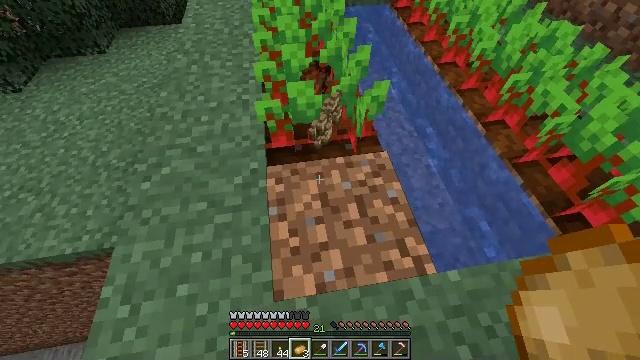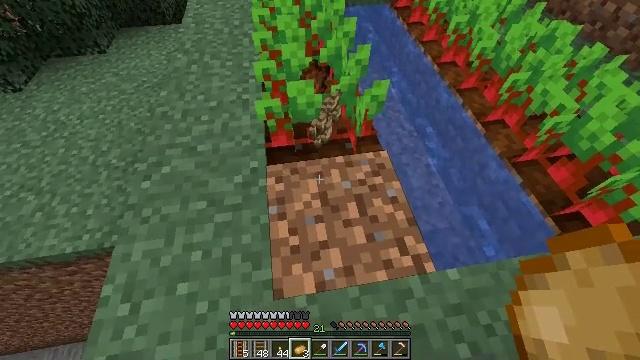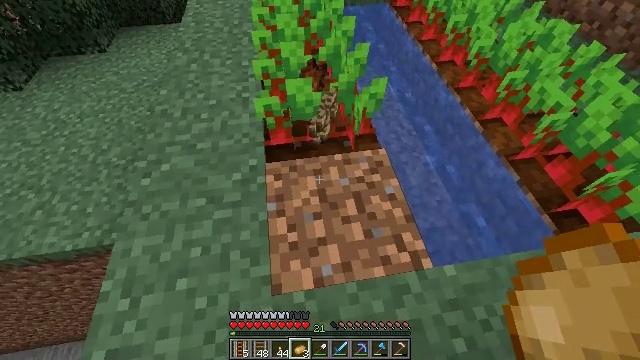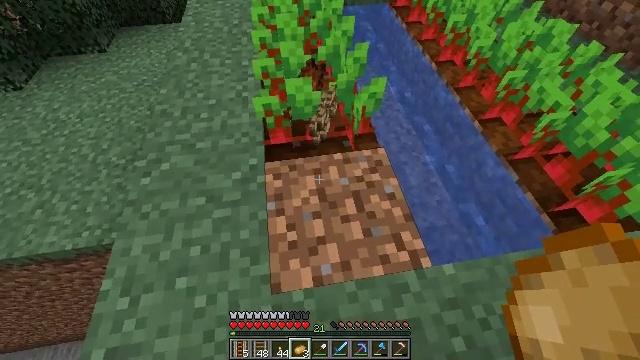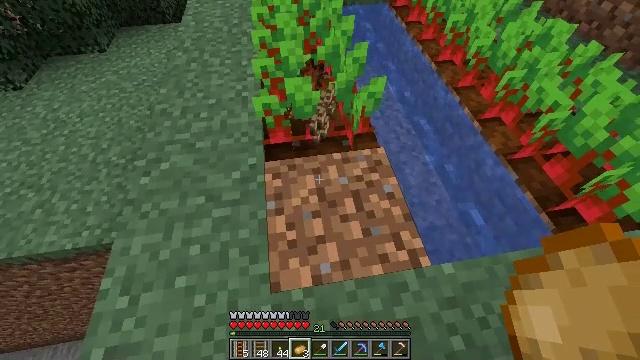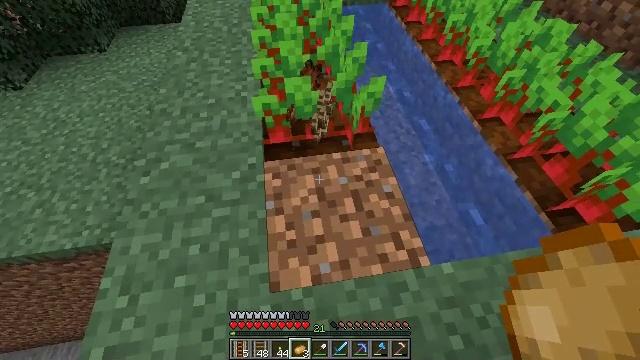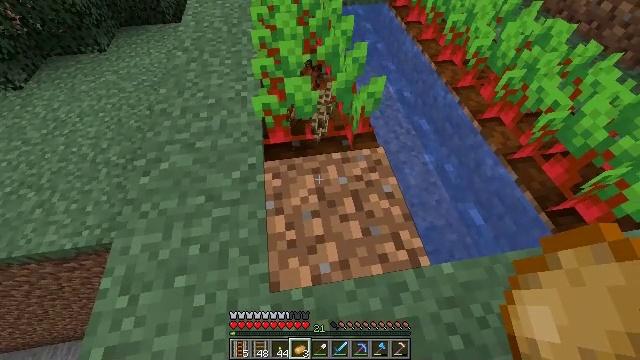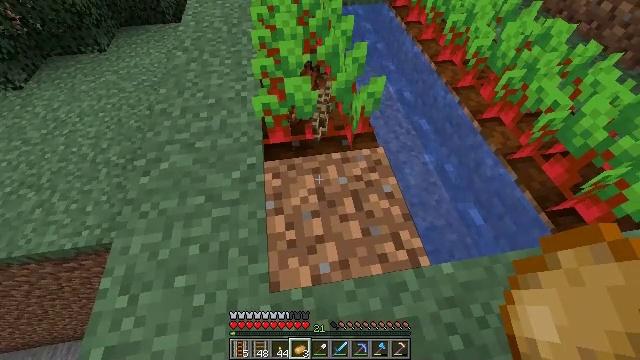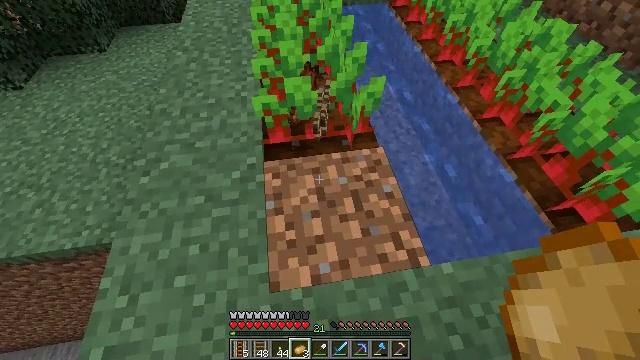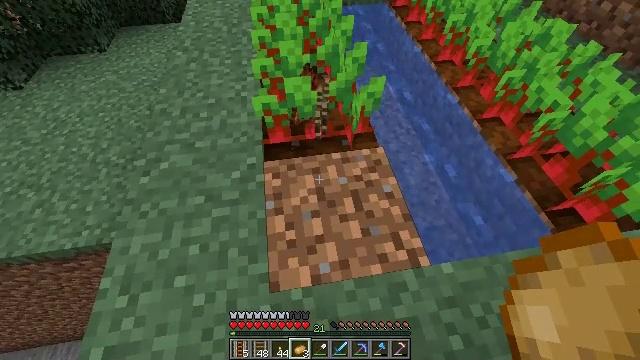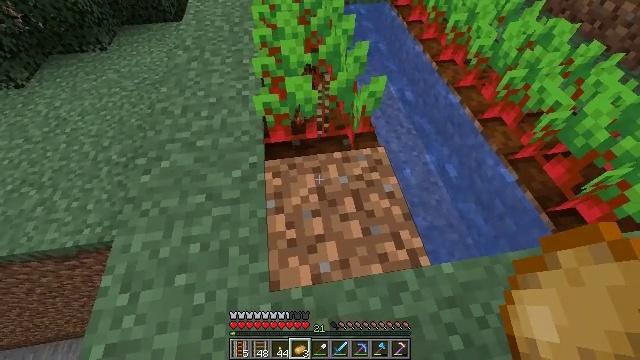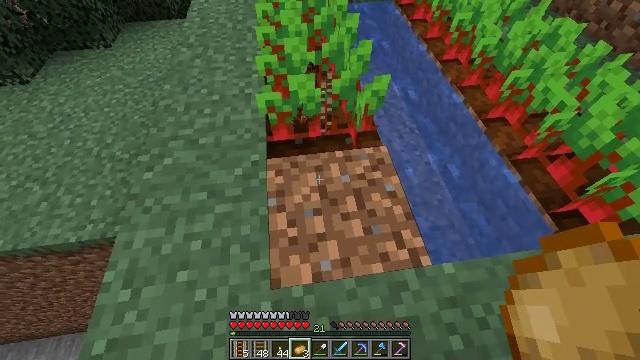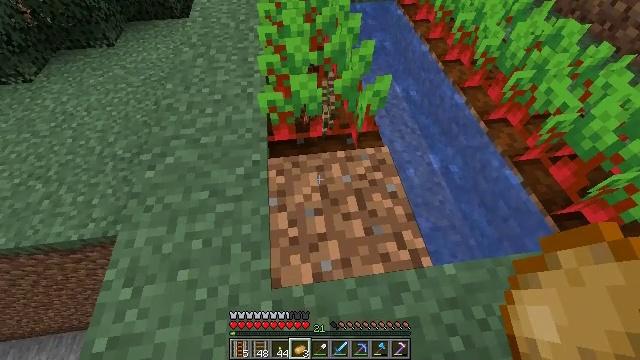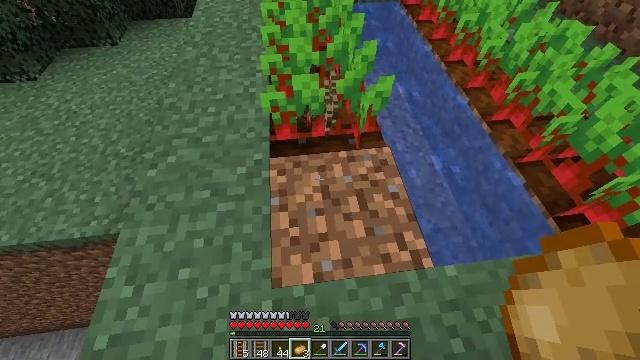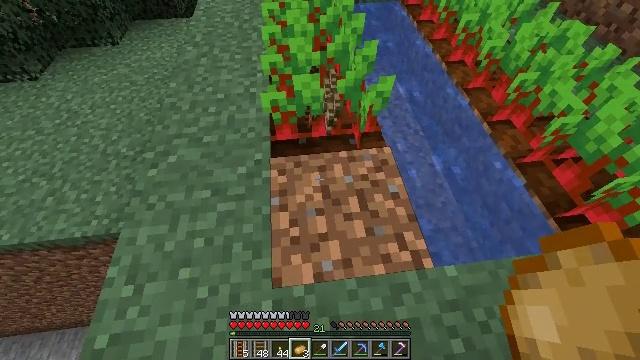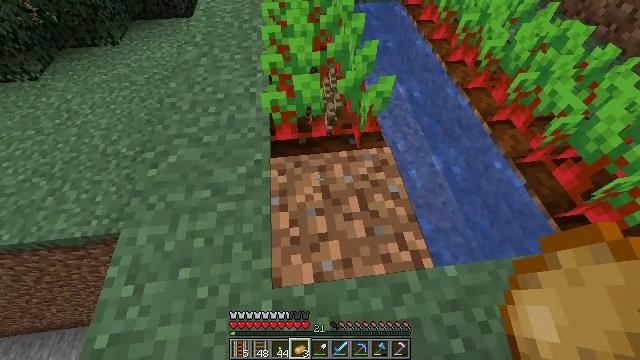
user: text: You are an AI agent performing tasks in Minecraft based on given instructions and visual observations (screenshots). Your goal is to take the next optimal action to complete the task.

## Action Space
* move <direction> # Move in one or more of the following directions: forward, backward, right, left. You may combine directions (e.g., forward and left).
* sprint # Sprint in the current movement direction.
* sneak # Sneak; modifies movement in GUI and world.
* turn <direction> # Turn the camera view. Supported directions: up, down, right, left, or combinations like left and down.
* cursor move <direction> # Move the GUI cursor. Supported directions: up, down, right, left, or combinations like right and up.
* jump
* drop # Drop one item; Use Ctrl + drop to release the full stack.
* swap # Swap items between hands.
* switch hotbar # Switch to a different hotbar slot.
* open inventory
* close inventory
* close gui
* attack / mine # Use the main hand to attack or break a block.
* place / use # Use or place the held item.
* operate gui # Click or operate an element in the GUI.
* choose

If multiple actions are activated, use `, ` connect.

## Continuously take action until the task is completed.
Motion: motion action
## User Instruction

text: Drop a bone.
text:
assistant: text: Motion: no_op
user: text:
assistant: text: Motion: no_op
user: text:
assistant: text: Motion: no_op
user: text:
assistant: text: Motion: no_op
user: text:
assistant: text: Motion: no_op
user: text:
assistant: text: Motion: no_op
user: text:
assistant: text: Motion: no_op
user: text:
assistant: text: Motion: no_op
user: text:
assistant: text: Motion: no_op
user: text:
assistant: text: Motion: no_op
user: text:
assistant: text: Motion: no_op
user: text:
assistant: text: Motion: no_op
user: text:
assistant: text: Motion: no_op
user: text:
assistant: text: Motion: no_op
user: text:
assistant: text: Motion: no_op
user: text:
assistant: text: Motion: no_op
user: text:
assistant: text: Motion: no_op
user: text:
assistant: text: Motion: no_op
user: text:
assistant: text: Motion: no_op
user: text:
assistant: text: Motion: no_op
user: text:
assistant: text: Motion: no_op
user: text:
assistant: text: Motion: move forward
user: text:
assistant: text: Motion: move forward
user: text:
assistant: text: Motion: move forward
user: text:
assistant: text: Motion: no_op
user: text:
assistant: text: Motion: no_op
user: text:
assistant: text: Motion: no_op
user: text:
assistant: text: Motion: no_op
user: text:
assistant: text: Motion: no_op
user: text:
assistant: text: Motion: no_op